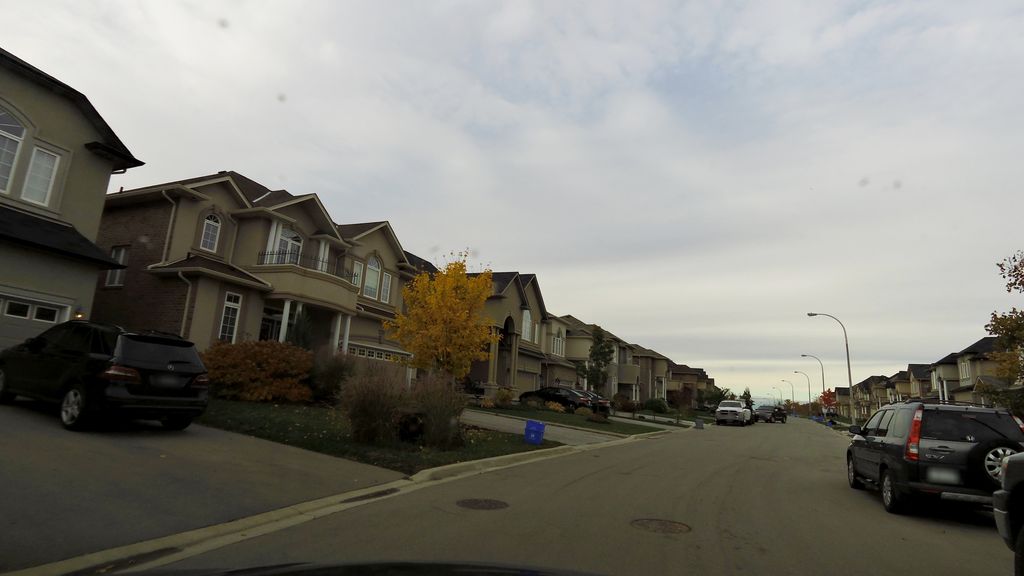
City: hamilton